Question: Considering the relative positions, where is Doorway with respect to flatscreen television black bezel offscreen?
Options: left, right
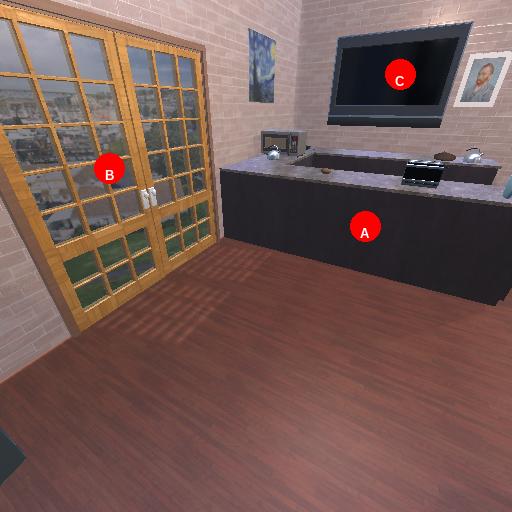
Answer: left